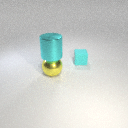
large yellow metal sphere below large cyan metal cylinder